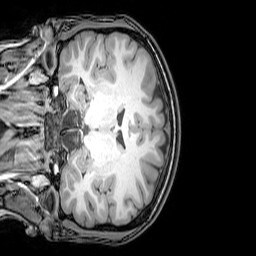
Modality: T1w
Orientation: coronal
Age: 21
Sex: female
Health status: healthy
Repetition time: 0.081 s
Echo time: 0.037 s